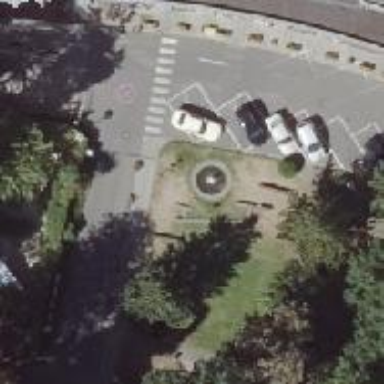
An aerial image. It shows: Fountain.